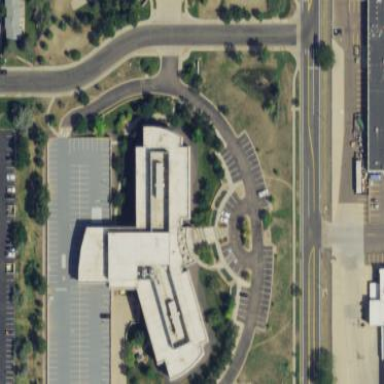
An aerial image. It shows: Public government office related to transportation.